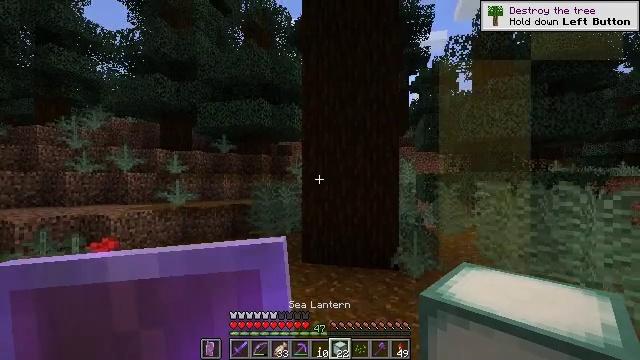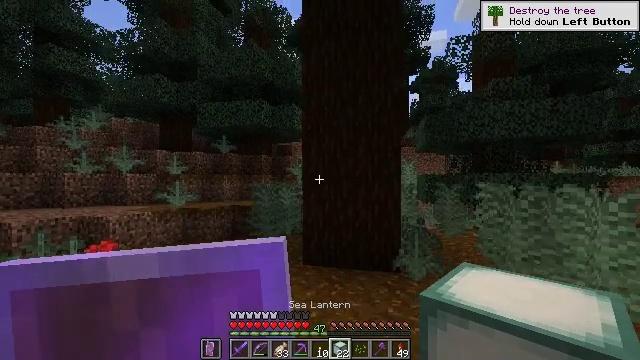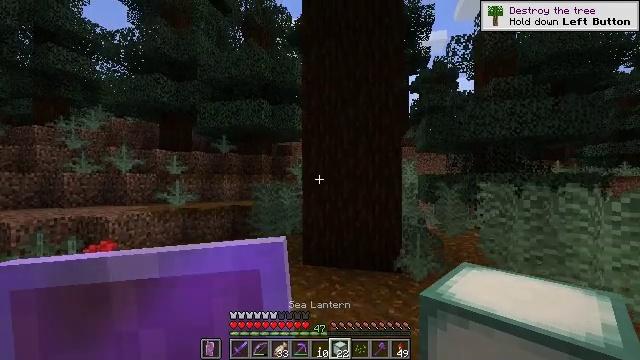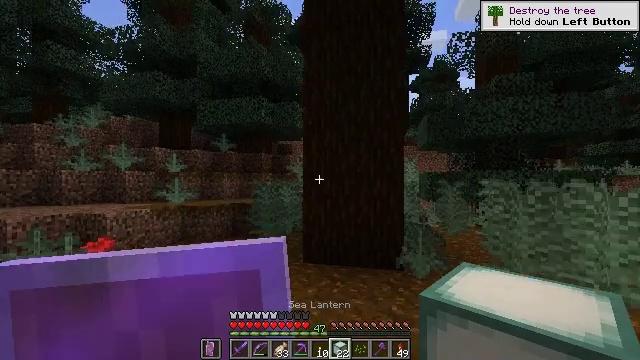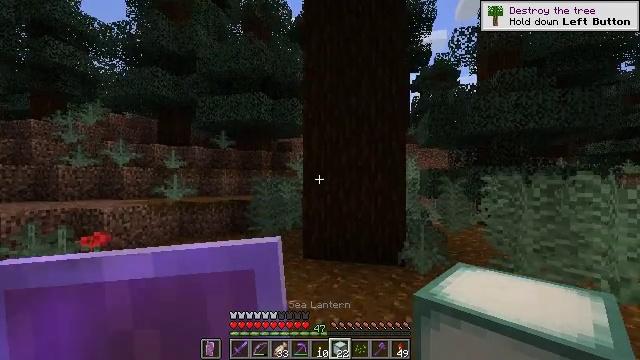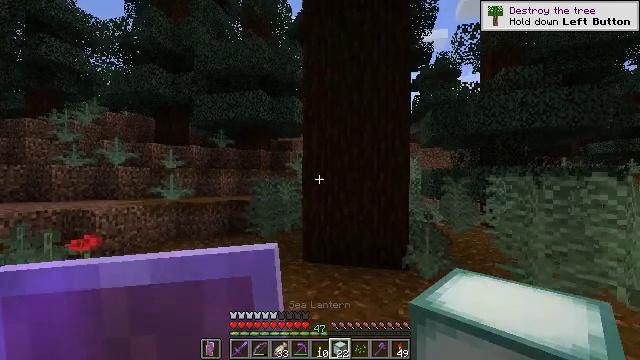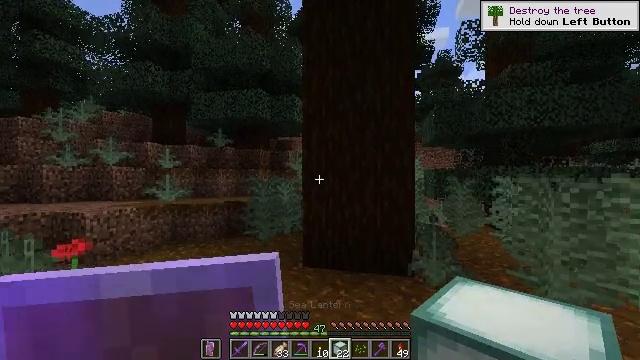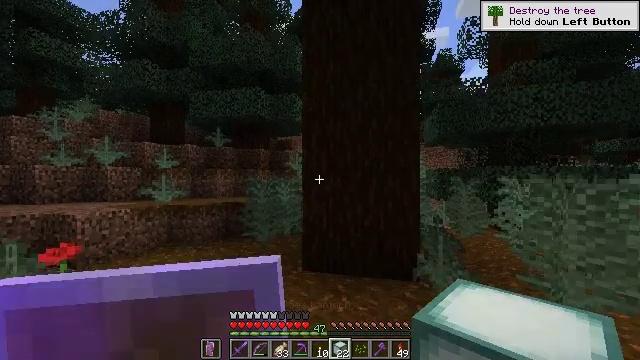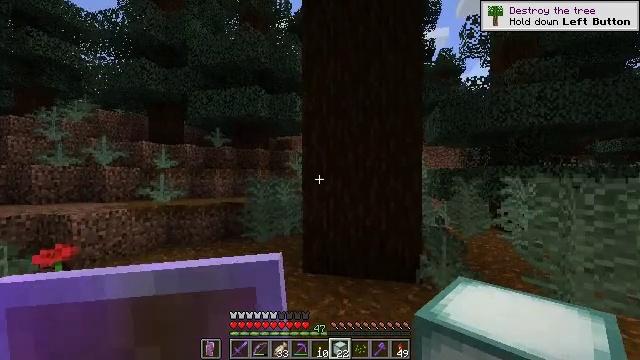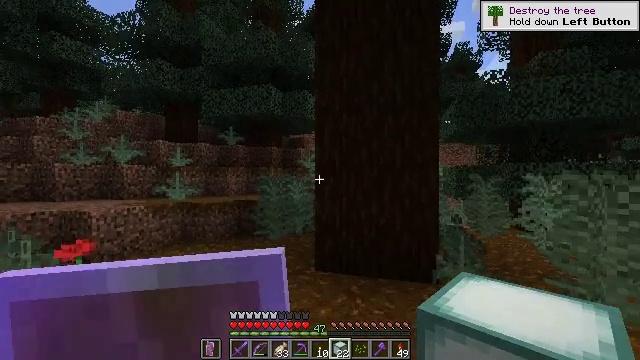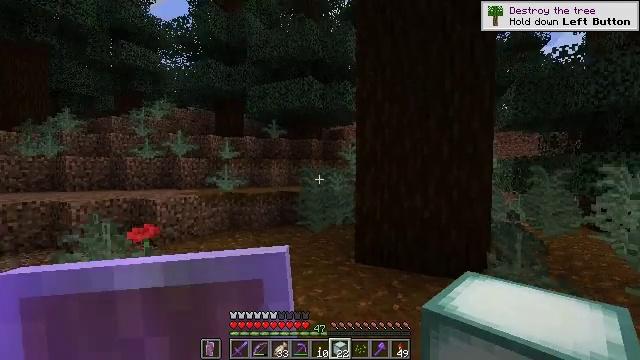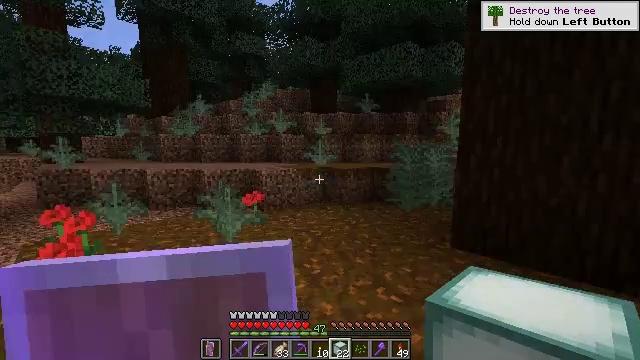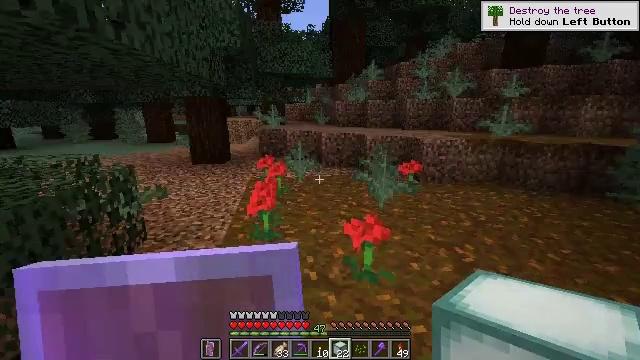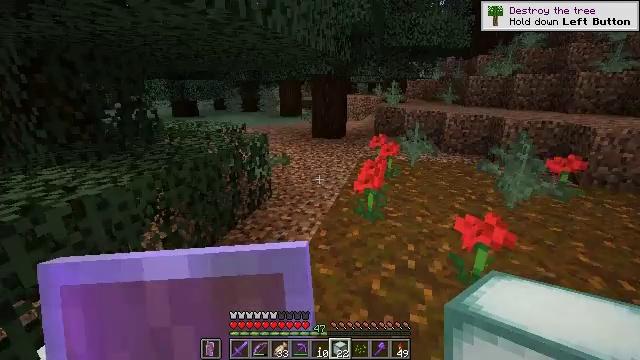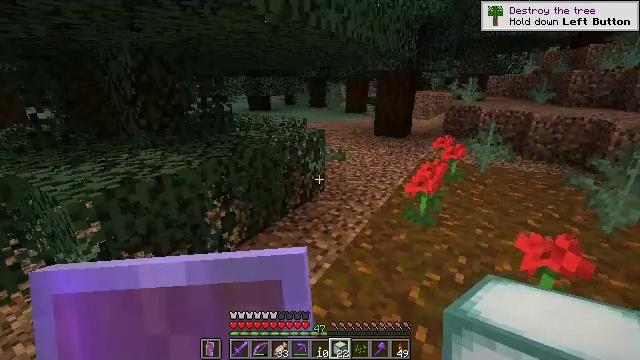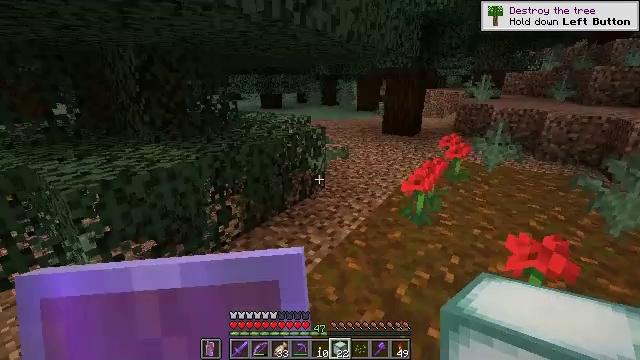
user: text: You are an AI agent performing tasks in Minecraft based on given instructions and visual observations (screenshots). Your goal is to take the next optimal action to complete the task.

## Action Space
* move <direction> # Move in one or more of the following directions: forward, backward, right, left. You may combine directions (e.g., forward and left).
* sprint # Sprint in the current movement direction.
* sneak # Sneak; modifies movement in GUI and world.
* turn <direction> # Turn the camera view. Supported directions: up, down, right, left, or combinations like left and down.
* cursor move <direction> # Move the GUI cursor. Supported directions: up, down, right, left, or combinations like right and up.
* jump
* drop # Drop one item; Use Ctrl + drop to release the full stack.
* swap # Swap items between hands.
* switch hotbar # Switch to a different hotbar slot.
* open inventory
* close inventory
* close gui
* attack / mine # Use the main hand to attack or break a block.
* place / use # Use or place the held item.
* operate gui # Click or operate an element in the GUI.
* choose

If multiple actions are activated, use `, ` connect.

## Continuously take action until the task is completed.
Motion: motion action
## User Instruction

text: Harvest coarse dirt by holding left button.
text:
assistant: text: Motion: move forward, jump
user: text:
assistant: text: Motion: move forward, jump
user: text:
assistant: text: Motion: move forward
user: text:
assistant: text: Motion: move forward
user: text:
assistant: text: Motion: move forward
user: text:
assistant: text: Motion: move forward
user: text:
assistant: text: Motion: no_op
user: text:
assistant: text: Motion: no_op
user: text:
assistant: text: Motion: turn left
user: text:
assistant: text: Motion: turn left and down
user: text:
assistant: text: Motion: turn left and down
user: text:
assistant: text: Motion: move right, turn left and down
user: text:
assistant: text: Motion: move right, turn left and down
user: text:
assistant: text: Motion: move right, turn left
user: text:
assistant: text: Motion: move right, turn left
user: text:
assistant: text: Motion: move right, turn left
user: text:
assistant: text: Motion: move right, turn left and down
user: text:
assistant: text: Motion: move right, turn left and down
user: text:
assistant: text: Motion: move right, turn left and down
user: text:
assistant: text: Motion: move right, turn left and down
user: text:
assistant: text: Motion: move right, turn left and down
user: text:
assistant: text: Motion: move right, turn left
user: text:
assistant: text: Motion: move right, turn left
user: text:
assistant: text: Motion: move right, turn left
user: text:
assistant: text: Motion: turn left
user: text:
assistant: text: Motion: no_op
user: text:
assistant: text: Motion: no_op
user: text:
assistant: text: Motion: no_op
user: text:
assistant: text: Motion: move forward
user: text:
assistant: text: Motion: move forward